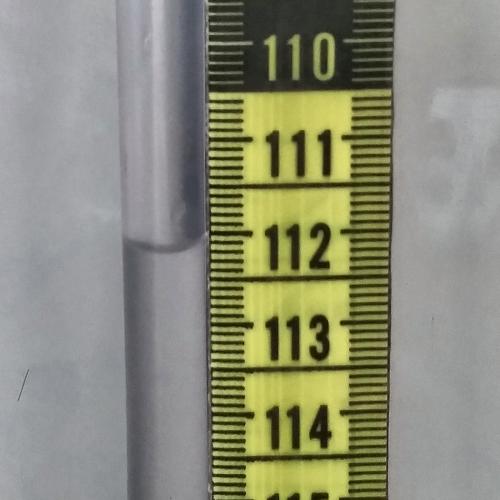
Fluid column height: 112.2 cm